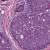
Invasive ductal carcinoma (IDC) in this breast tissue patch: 0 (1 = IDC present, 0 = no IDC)